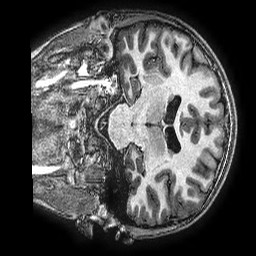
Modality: T1w
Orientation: coronal
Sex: male
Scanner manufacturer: ge
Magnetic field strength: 3 T
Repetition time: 0.00766 s
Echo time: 0.003476 s